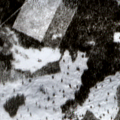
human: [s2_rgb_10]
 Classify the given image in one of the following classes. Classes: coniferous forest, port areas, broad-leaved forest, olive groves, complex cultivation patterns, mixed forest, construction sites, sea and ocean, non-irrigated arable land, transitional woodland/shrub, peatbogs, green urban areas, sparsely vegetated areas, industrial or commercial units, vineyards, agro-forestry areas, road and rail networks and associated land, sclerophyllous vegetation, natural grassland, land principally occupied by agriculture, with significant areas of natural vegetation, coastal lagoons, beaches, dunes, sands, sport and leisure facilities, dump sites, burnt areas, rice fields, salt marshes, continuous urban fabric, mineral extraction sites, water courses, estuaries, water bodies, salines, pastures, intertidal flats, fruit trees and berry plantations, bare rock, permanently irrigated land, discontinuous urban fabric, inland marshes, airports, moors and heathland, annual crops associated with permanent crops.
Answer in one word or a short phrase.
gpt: coniferous forest, transitional woodland/shrub